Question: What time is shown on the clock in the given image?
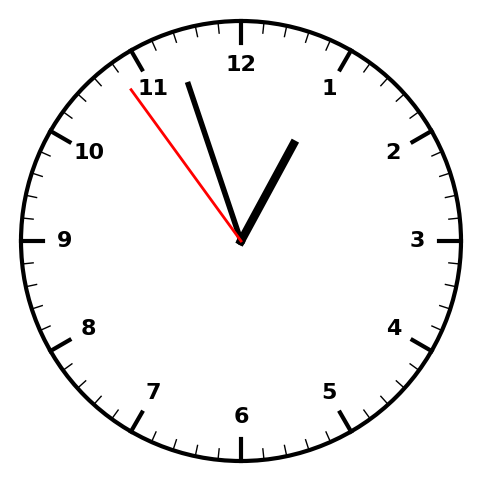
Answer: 12:56:54